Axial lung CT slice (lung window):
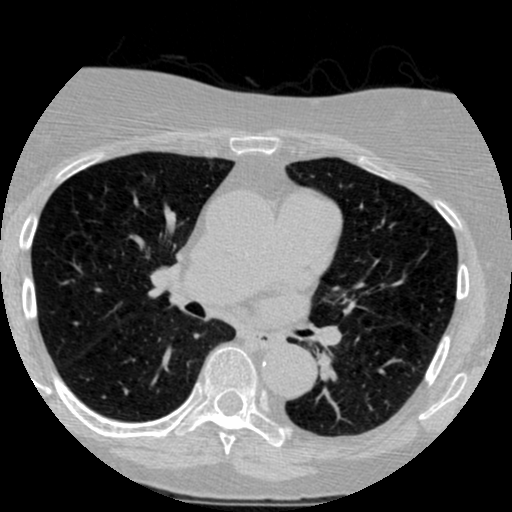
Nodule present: no